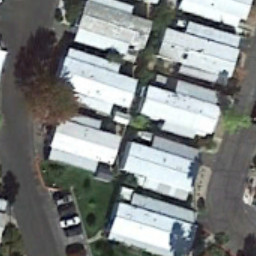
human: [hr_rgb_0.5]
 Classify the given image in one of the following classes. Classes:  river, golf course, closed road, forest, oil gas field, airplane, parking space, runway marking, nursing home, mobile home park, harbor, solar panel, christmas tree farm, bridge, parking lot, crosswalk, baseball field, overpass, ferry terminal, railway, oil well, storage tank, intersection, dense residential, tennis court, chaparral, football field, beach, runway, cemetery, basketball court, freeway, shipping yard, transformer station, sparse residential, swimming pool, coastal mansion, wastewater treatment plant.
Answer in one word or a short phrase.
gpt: mobile home park